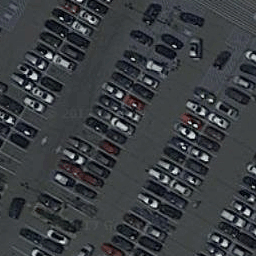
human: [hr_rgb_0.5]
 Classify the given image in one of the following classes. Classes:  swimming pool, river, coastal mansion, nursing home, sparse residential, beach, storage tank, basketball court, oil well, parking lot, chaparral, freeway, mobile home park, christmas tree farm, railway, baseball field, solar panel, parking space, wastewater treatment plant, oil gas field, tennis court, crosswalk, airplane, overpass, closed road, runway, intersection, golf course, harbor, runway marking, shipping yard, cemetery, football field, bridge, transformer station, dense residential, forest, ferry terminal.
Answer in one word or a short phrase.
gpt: parking lot